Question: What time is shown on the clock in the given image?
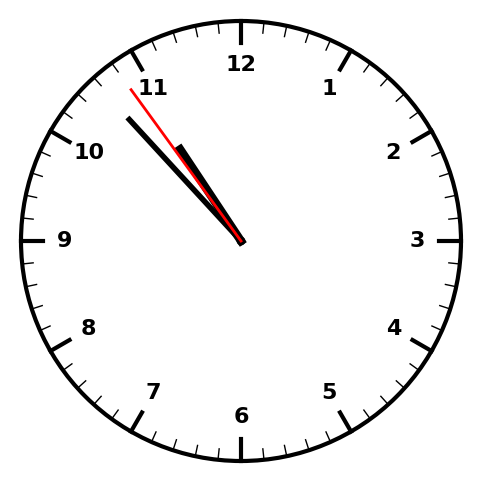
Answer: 10:52:54